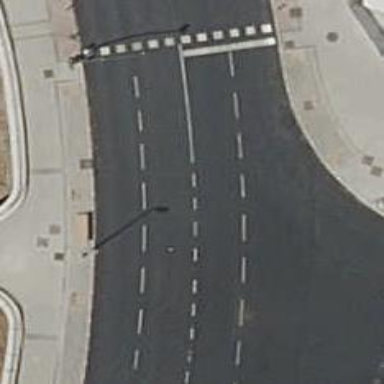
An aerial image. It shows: Road with traffic signals.